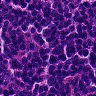
Metastatic tissue present: no